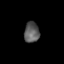
Tissue: skin
Cell type: Epithelial cells
Senescence score: 0.2465
Nuclear area (px): 303
Mean DAPI intensity: 91.647